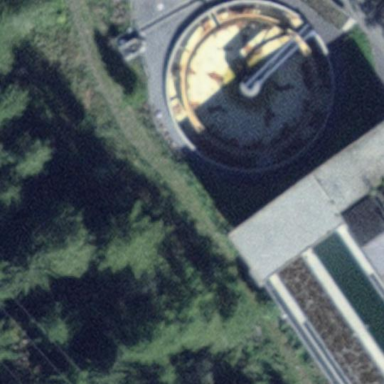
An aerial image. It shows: Wastewater plant.